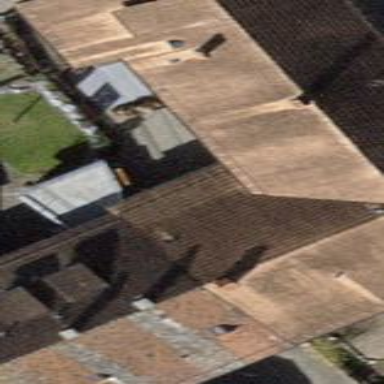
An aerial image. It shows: Terrace building with gabled roof.